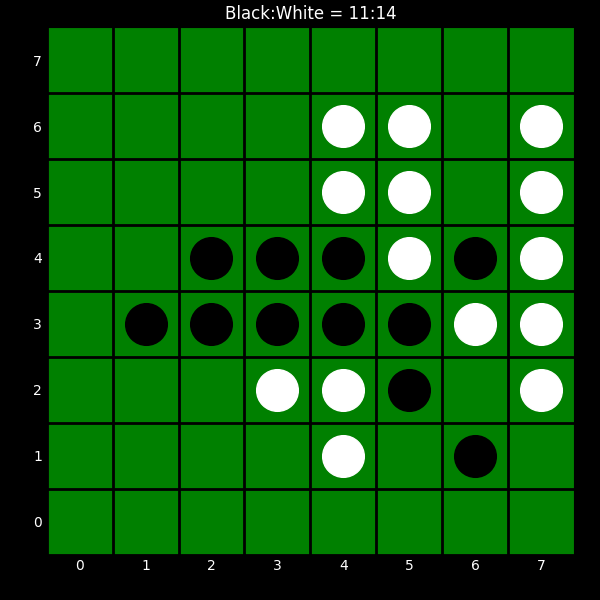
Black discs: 11
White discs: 14